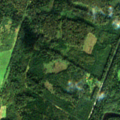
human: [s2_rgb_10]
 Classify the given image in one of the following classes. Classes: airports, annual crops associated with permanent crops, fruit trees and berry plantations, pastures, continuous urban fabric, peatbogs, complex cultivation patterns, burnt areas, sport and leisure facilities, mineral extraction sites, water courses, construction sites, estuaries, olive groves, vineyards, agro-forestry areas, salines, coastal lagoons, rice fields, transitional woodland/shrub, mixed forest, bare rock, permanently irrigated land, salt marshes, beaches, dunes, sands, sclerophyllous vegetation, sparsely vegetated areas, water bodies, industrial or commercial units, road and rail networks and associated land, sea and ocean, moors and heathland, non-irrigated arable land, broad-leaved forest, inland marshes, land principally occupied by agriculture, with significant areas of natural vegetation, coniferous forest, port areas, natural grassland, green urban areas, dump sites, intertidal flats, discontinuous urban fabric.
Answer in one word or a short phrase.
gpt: pastures, broad-leaved forest, coniferous forest, mixed forest